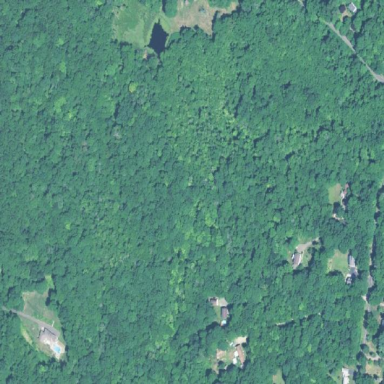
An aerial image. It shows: Existing preserved open space in the woodland.